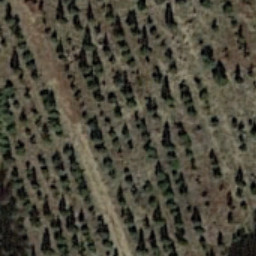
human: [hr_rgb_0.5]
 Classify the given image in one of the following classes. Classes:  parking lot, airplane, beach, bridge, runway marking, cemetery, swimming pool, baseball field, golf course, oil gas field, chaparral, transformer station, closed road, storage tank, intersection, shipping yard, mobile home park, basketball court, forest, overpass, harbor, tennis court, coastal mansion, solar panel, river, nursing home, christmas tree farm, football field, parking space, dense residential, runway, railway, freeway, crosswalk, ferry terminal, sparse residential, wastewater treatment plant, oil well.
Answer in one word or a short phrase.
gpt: christmas tree farm